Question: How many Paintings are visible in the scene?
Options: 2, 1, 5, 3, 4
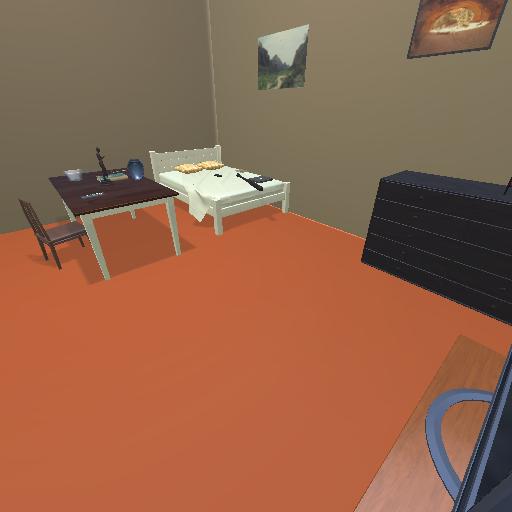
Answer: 2